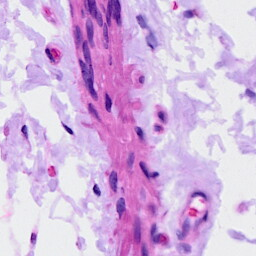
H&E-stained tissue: Ovarian